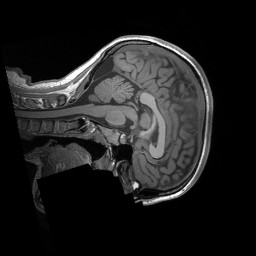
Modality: T1w
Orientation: sagittal
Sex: female
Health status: ill
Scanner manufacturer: siemens
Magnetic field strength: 3 T
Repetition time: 1.66 s
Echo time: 0.00254 s